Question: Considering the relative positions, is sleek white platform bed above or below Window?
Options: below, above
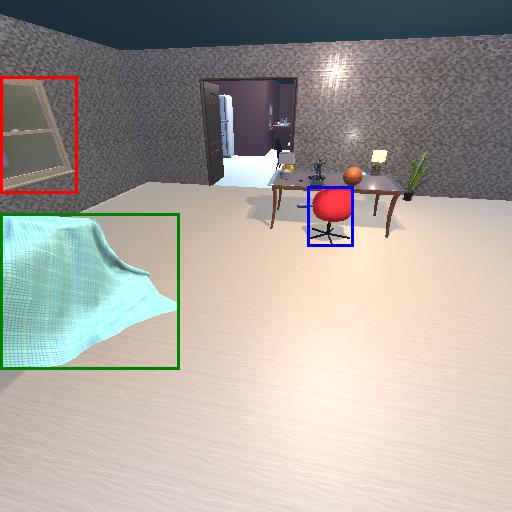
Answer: below